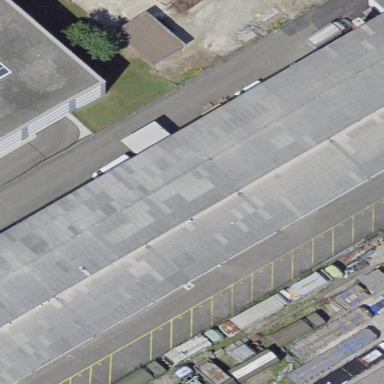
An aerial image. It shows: Industrial building.